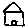
Label: house